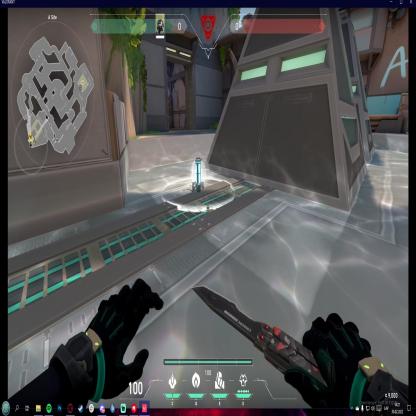
Label: planted spike